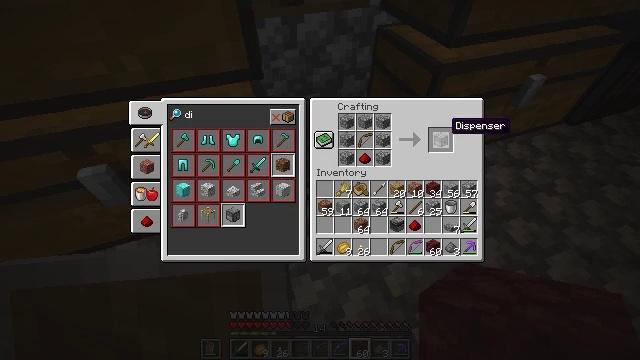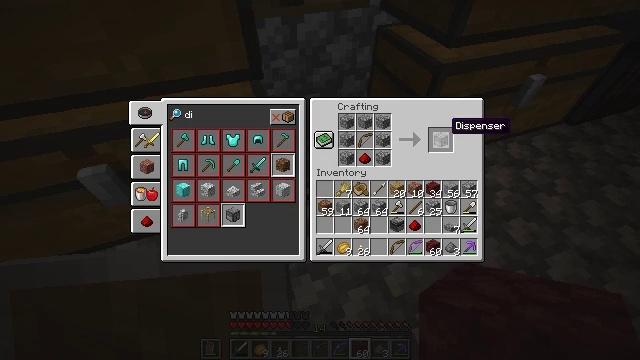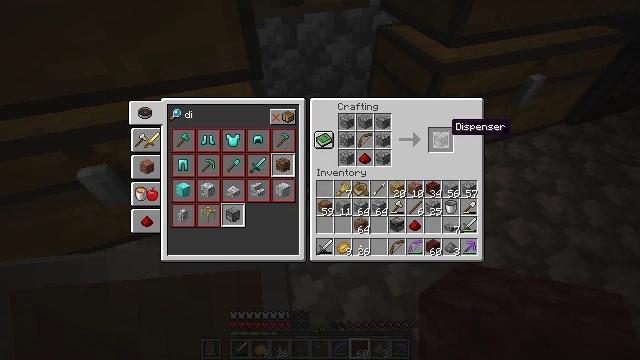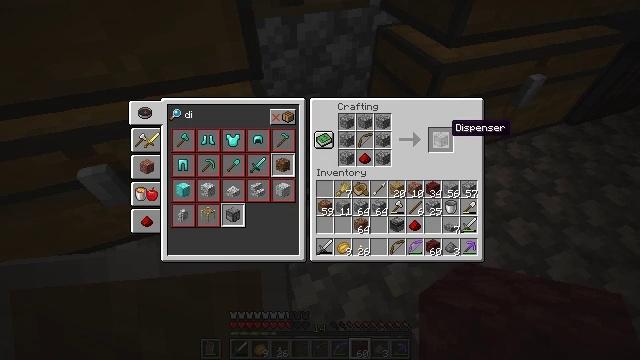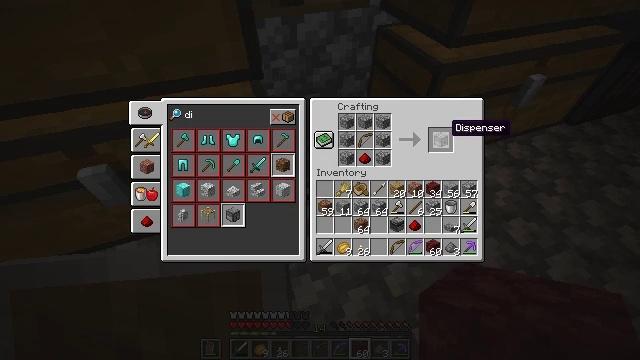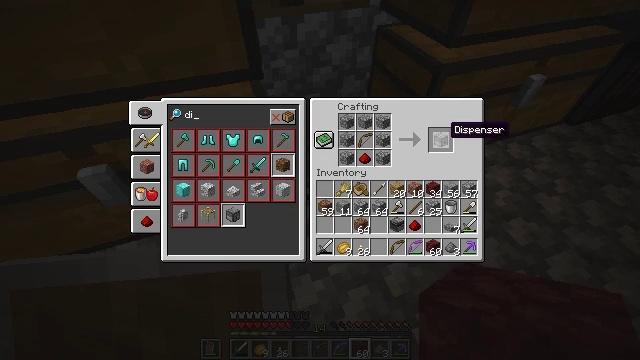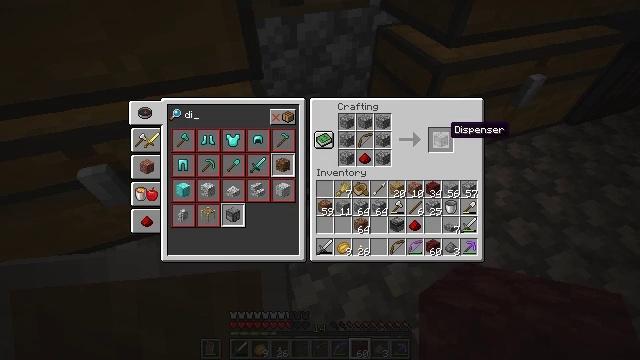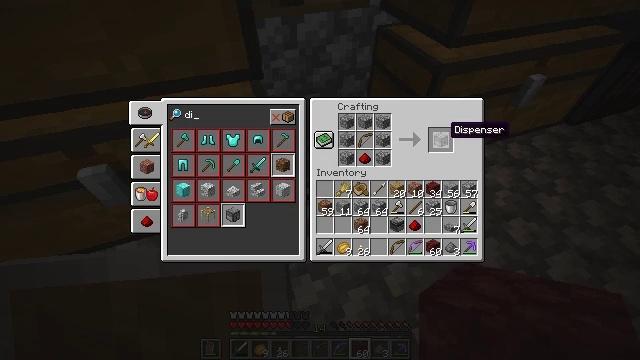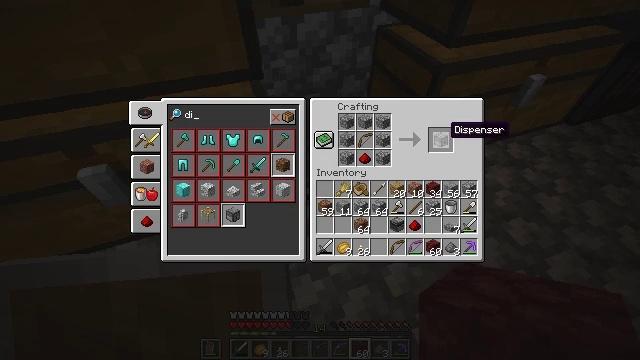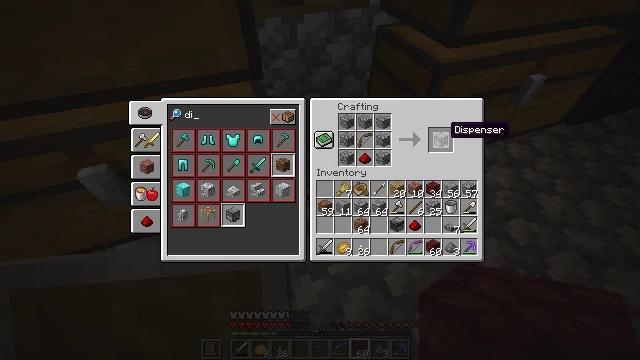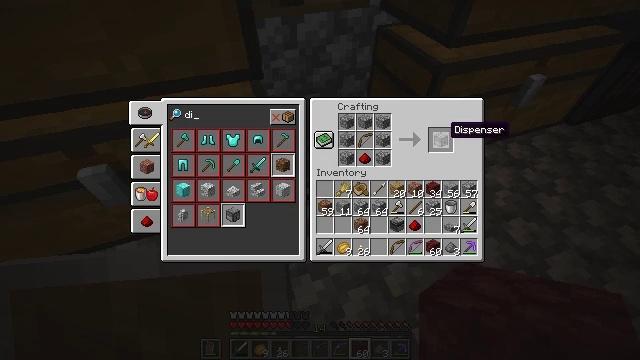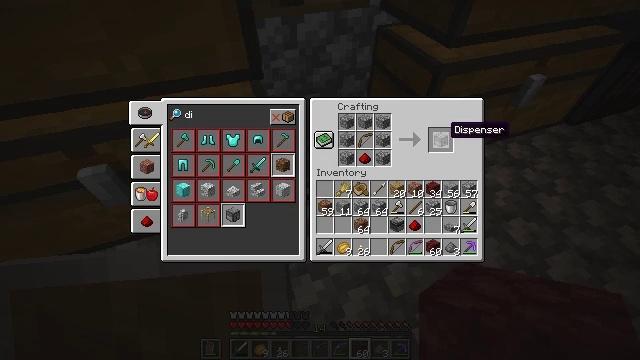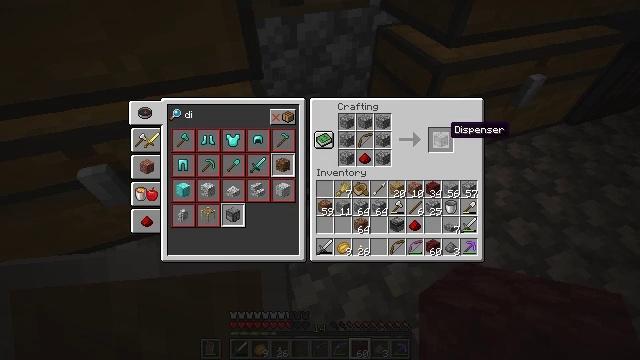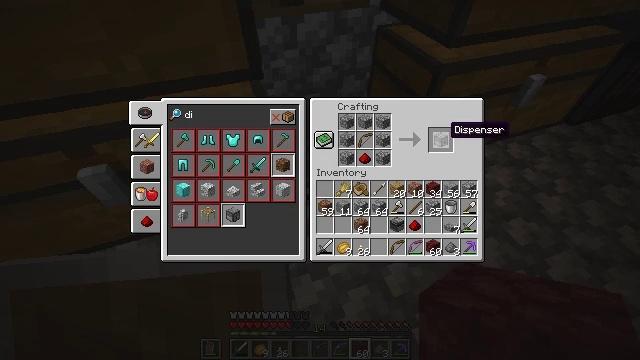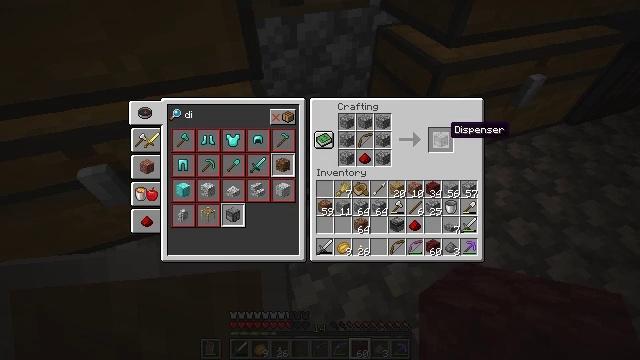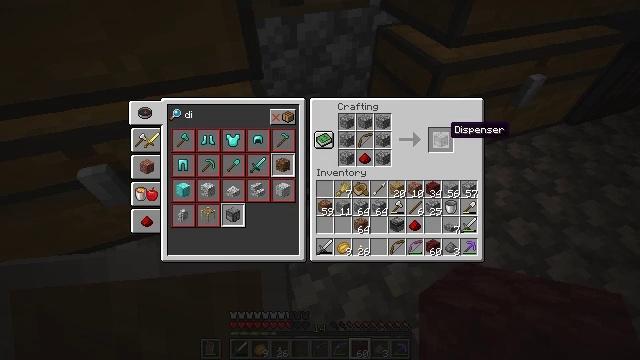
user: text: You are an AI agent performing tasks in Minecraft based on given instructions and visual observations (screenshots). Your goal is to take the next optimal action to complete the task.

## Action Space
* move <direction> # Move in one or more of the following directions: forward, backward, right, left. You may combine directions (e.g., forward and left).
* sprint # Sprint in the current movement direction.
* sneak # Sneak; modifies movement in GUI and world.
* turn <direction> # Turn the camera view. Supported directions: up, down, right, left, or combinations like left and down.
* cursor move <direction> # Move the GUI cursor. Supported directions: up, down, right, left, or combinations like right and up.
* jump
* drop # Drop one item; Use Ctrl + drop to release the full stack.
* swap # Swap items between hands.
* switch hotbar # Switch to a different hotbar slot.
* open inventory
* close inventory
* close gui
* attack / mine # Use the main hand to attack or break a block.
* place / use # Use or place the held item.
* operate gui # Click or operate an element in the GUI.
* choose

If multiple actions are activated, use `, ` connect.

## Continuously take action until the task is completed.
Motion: motion action
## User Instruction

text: Make a dispenser with materials.
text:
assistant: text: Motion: sneak
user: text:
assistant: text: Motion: sneak
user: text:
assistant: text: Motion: sneak
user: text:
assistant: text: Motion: sneak
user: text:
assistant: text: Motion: sneak
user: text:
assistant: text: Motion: sneak
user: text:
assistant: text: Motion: sneak
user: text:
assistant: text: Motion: sneak
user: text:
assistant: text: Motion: sneak
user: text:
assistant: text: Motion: sneak
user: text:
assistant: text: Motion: sneak
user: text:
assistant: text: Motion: sneak
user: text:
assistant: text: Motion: sneak
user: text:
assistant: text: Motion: sneak
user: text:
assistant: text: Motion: sneak
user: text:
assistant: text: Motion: sneak
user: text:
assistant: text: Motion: sneak, attack / mine
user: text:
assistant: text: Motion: sneak, attack / mine
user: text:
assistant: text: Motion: sneak
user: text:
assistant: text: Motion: sneak
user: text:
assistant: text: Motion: sneak
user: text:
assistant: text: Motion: sneak
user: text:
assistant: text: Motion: sneak
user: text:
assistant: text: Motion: sneak
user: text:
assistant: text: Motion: sneak
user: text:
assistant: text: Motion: sneak
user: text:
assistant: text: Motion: sneak
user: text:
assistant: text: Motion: sneak
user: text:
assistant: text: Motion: sneak
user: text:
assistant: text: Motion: sneak